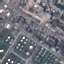
Land use / land cover class: Industrial